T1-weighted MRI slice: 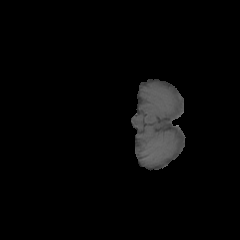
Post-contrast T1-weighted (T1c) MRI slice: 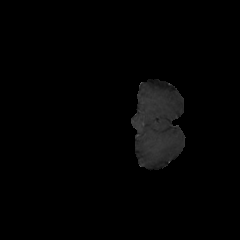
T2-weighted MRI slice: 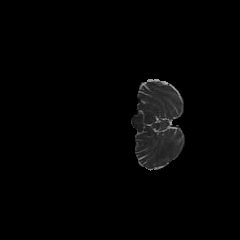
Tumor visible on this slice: no